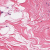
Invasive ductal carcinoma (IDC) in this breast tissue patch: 0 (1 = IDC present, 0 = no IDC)